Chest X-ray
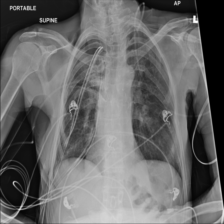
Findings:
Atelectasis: negative
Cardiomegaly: negative
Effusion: negative
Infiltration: negative
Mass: negative
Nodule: negative
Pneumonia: negative
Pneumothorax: negative
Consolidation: negative
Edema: negative
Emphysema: negative
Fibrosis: negative
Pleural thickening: negative
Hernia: negative